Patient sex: F
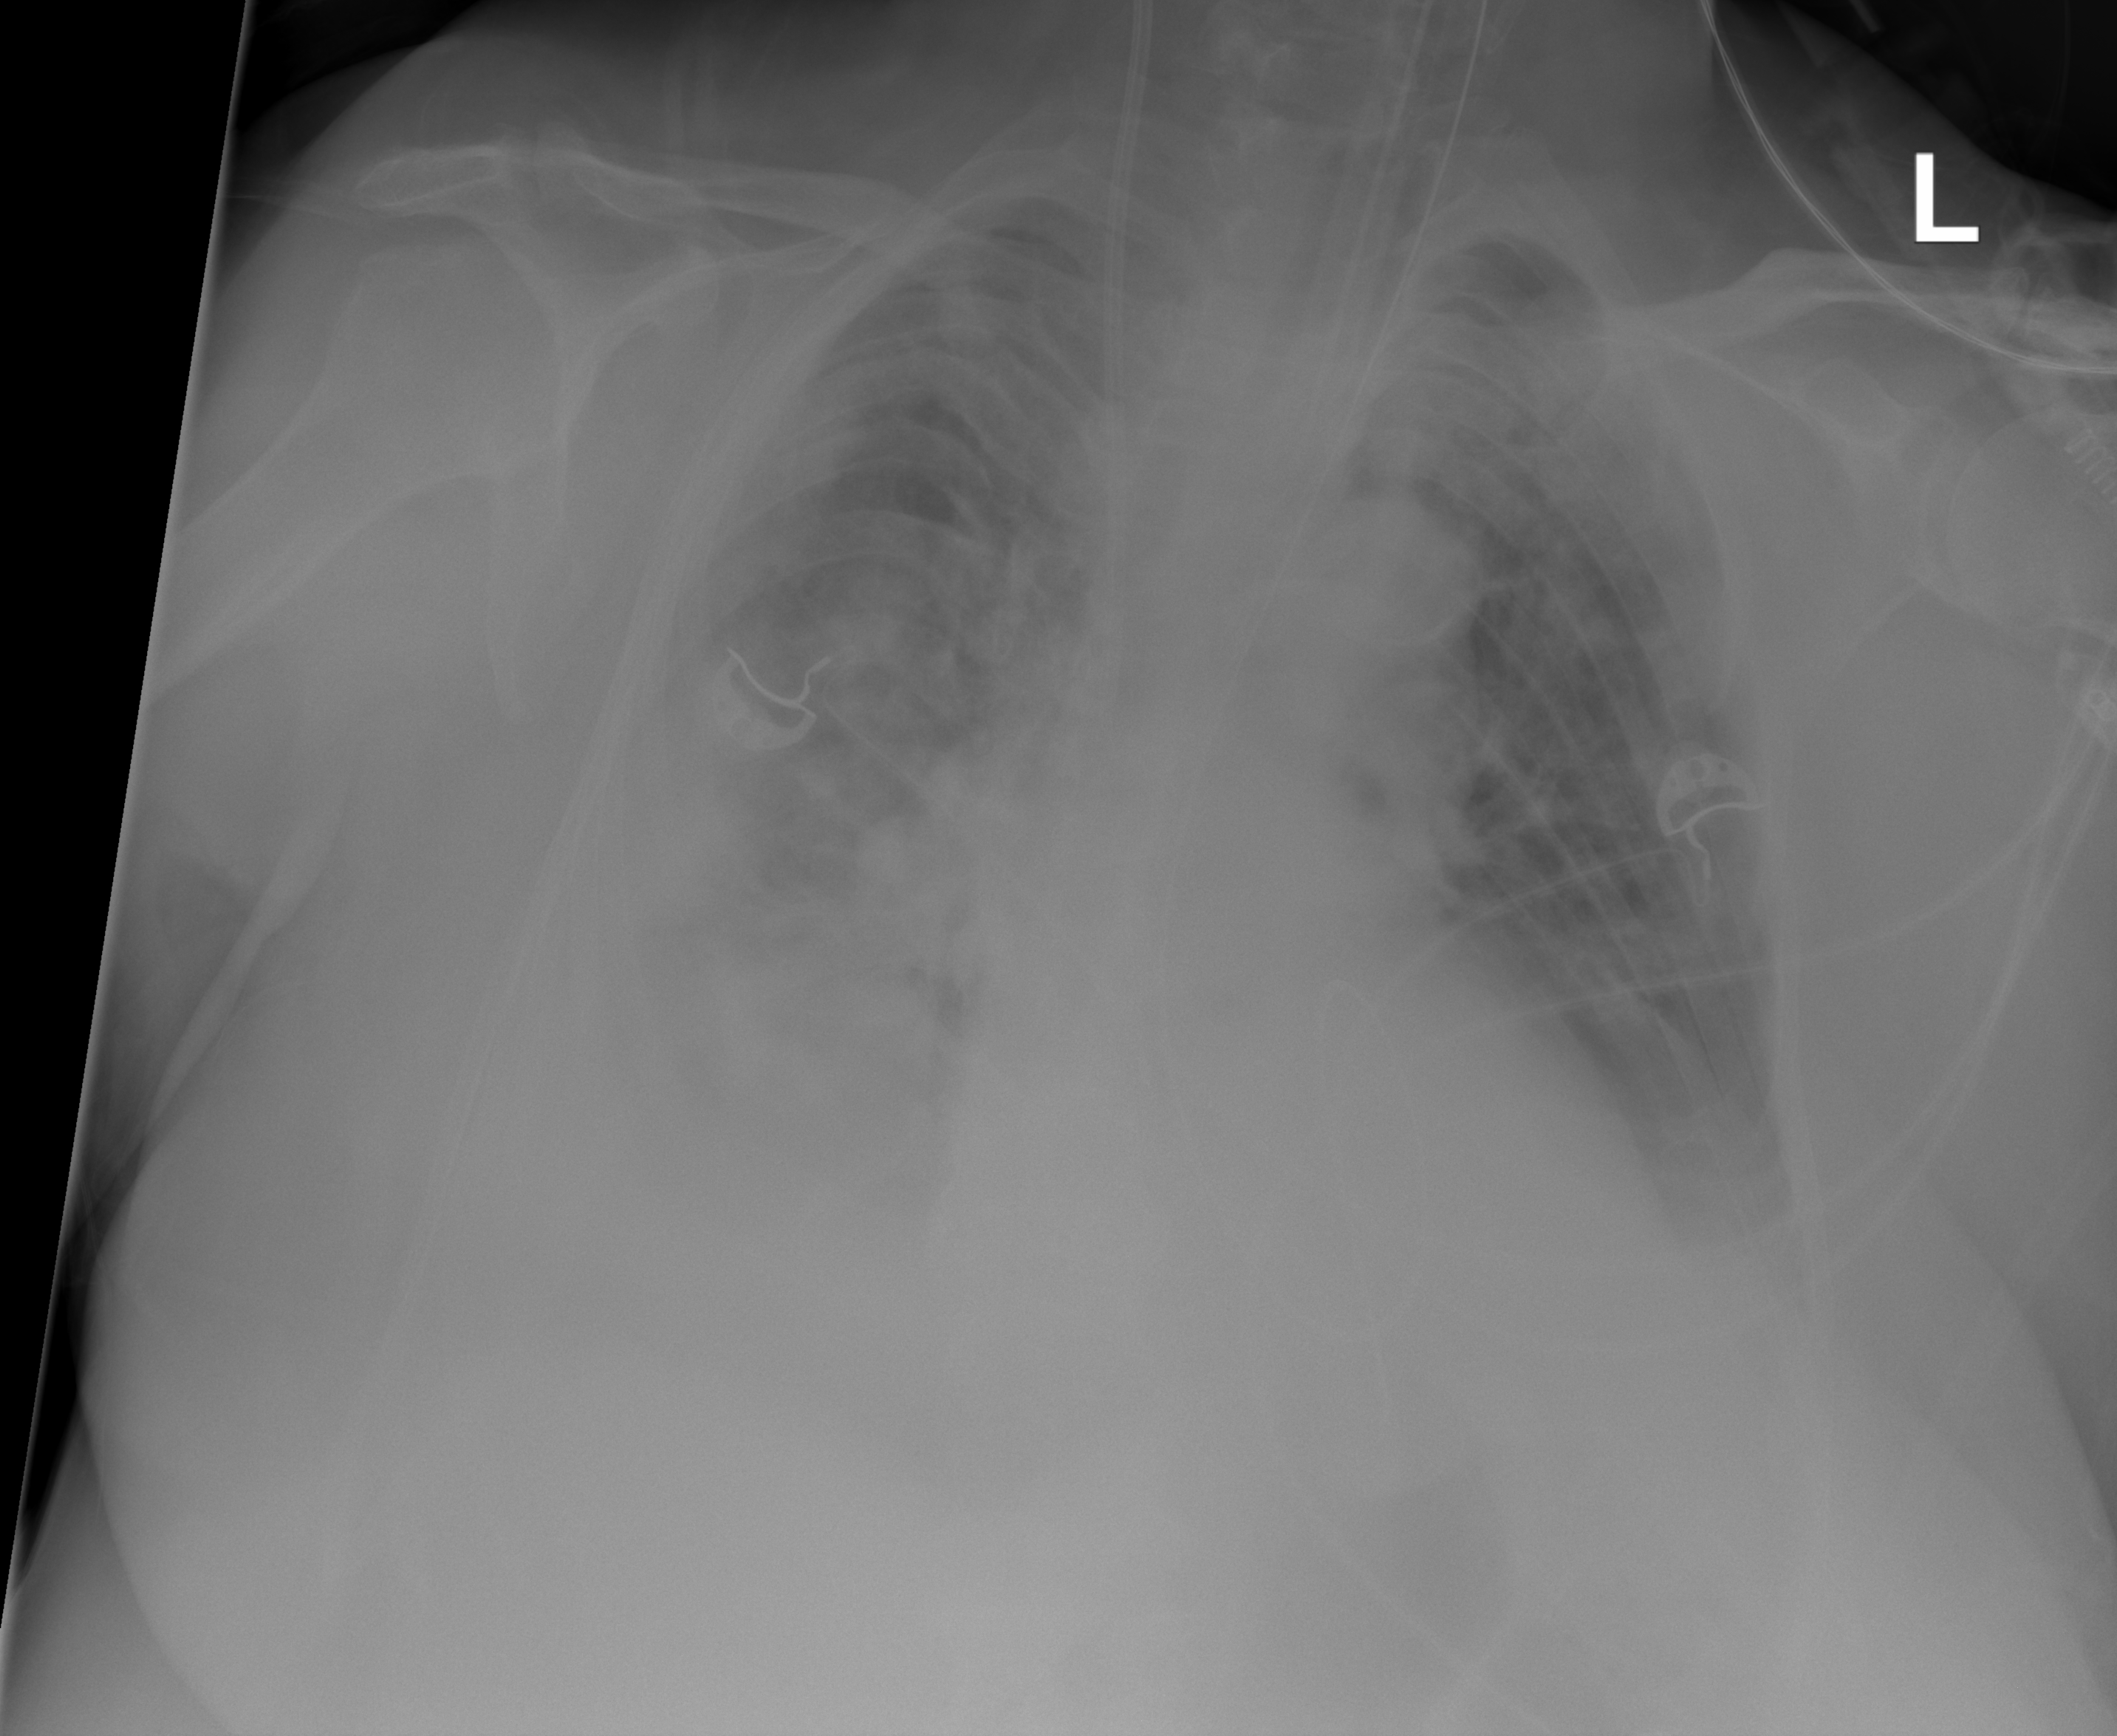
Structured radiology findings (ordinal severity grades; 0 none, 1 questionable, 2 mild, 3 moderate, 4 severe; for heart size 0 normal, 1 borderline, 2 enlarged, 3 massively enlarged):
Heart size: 1
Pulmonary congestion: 2
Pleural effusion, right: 2
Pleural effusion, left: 2
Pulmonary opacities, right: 2
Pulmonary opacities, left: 2
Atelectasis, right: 2
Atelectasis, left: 2